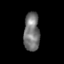
Tissue: skin
Cell type: Epithelial cells
Senescence score: 0.2748
Nuclear area (px): 591
Mean DAPI intensity: 117.736